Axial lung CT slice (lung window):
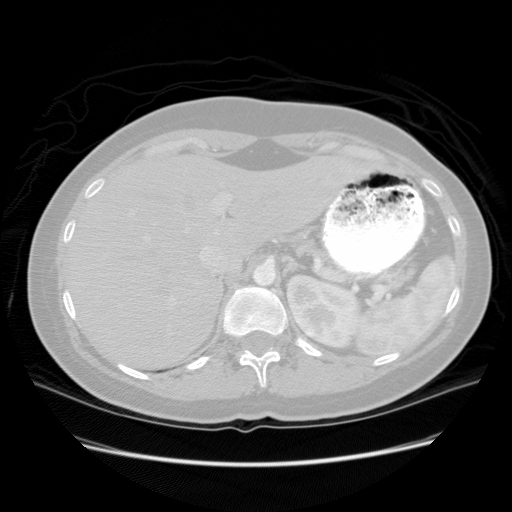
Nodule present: no